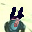
Label: 4